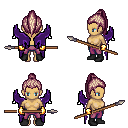
a pixel art fantasy rpg character, female body template, human, tanned skin, purple wings, magenta pants, white blonde long topknot hairstyle, gold gloves, black shoes, spear, four views (front, back, left, right), 2x2 character sprite sheet, small pixel art, hard edges, no anti-aliasing